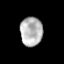
Tissue: prostate
Cell type: T cells
Senescence score: 0.3602
Nuclear area (px): 634
Mean DAPI intensity: 180.885